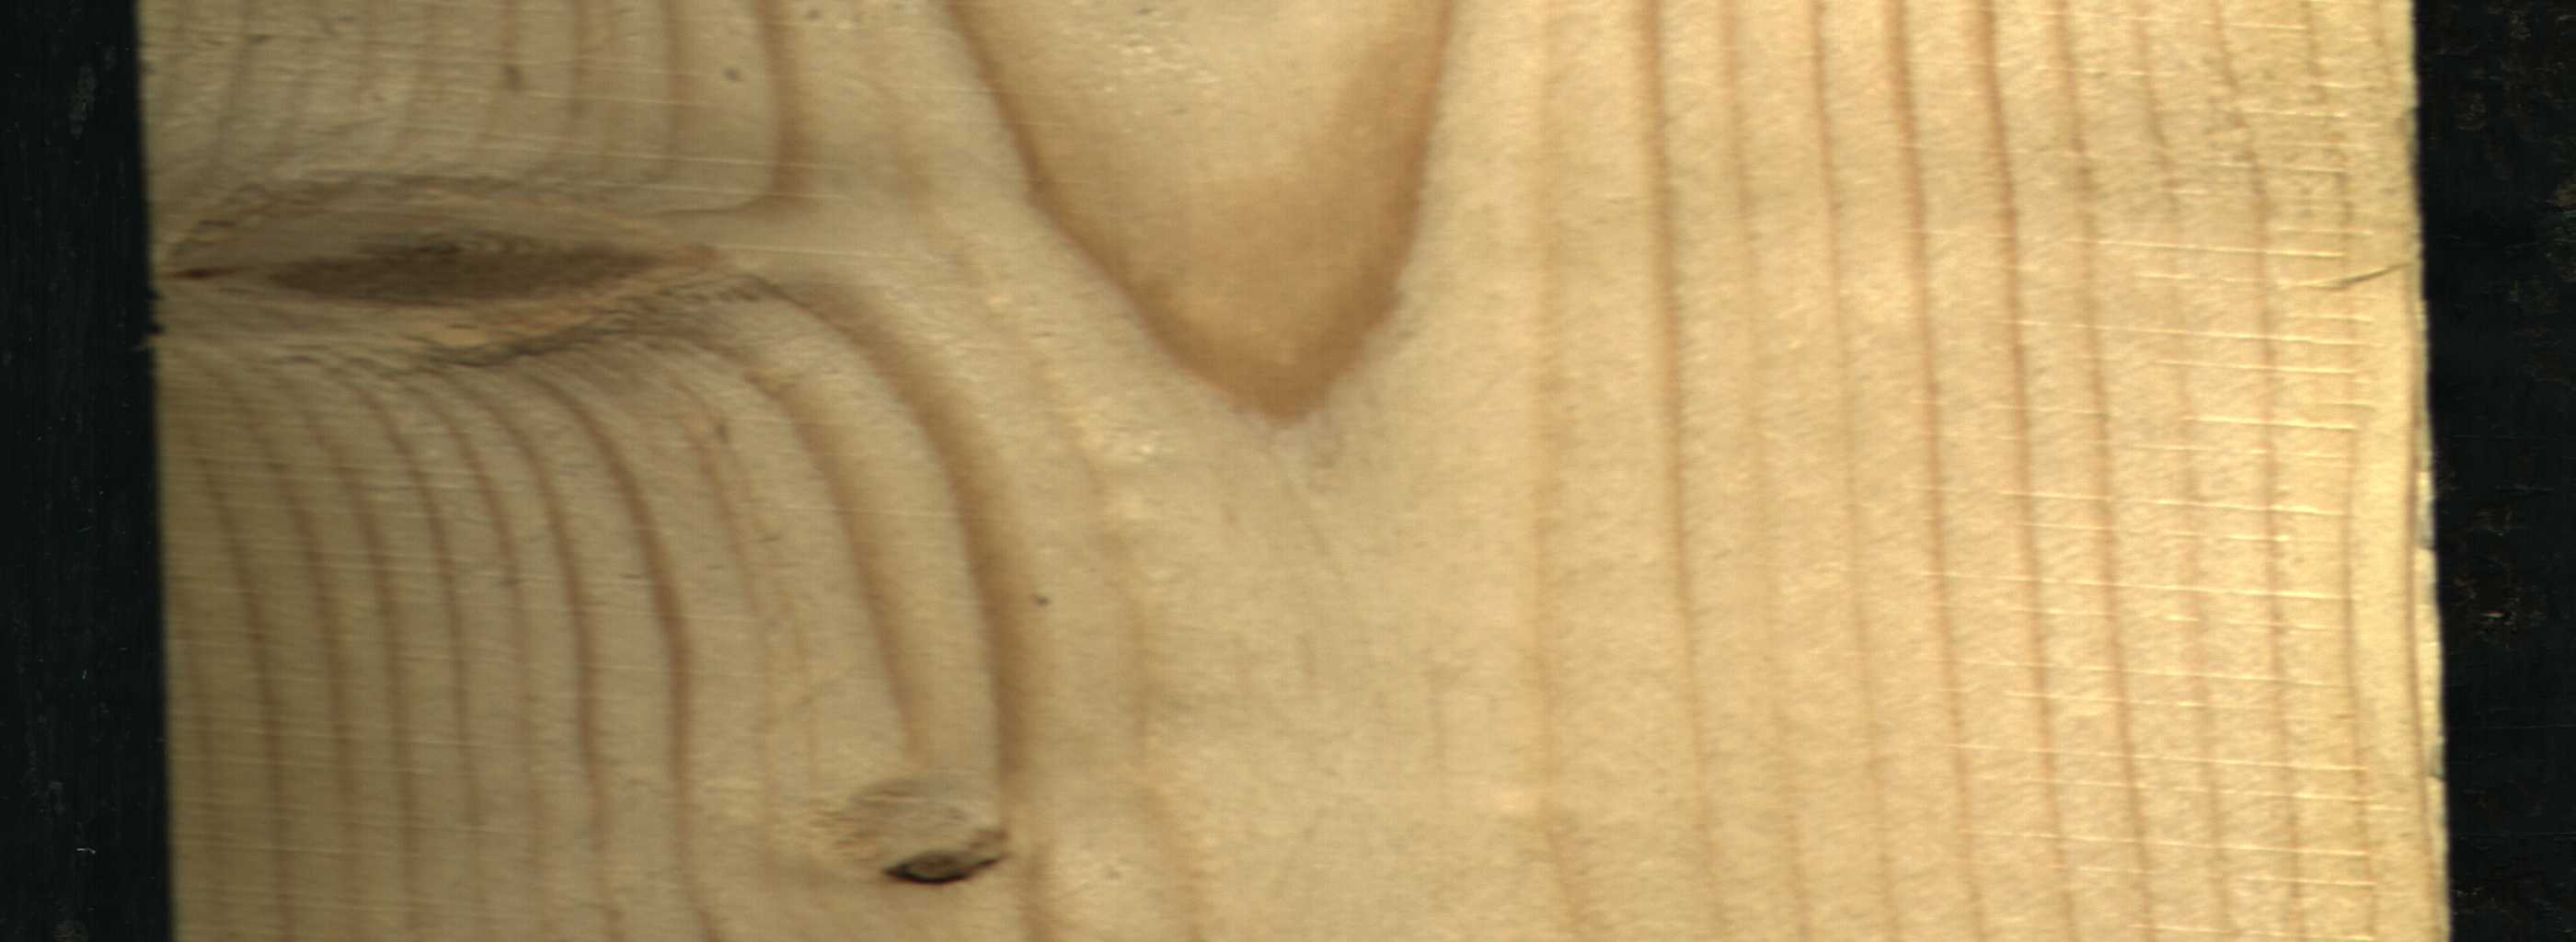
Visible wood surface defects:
Dead_Knot
Live_Knot